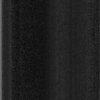
Label: dusty